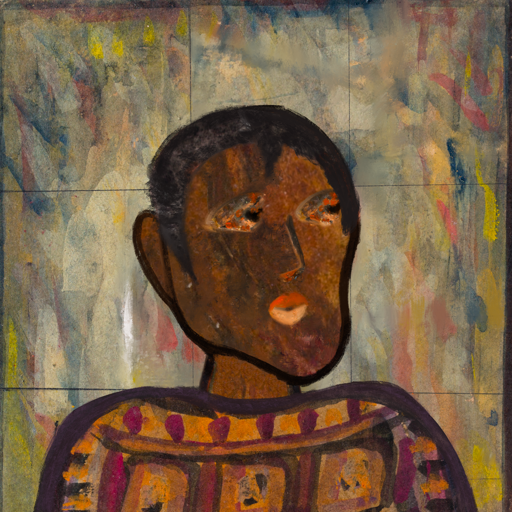
Background: GypsyMother, Head And Neck Side: Mosgoul, Face Side: Gypsy_Queen, Bust: Doll, Hair Side: Roy_Bahadur, Head Accessory: Blank, Second Necklace: Blank, Necklace: Blank, Baby: Blank